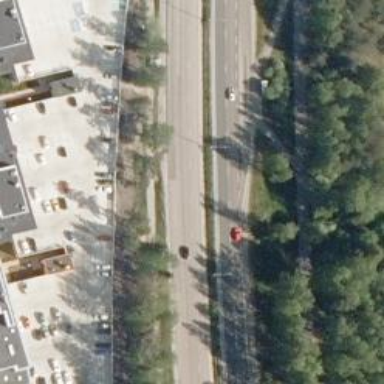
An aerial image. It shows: Asphalt road designated as trunk highway.